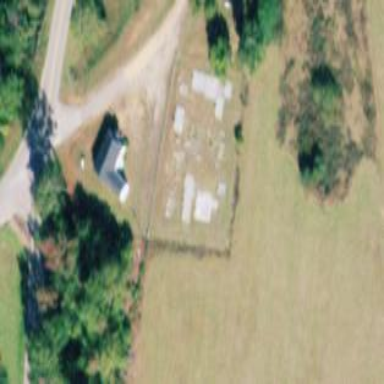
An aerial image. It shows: Cemetery.